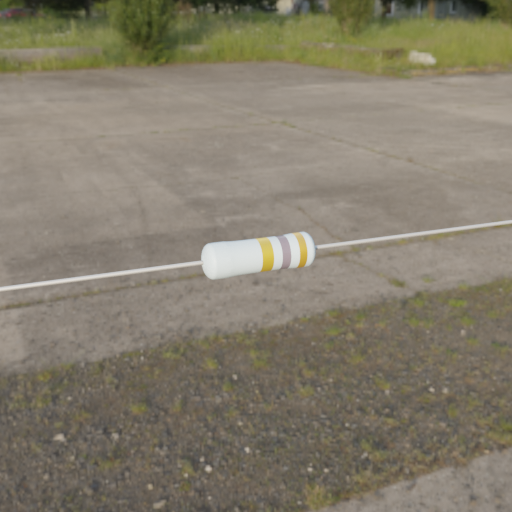
Resistor colour bands (in order): gold, gray, gold